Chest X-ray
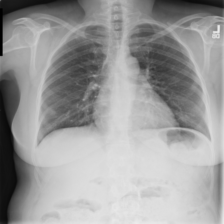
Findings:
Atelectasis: negative
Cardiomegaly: negative
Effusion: negative
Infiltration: negative
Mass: negative
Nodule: negative
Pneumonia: negative
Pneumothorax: negative
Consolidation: negative
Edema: negative
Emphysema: negative
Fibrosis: negative
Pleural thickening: negative
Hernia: negative